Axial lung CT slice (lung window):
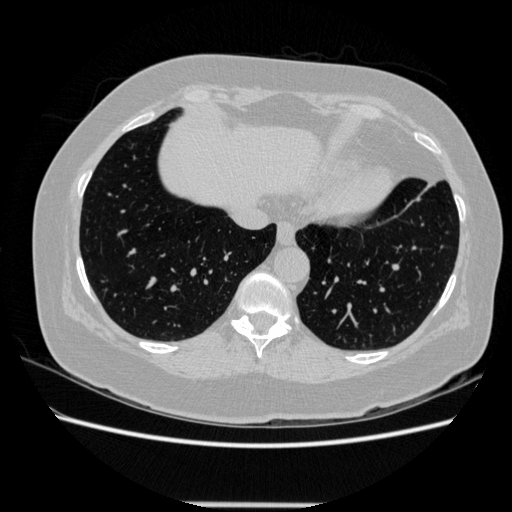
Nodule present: no